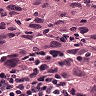
Metastatic tissue present: yes